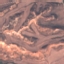
Land use / land cover: HerbaceousVegetation